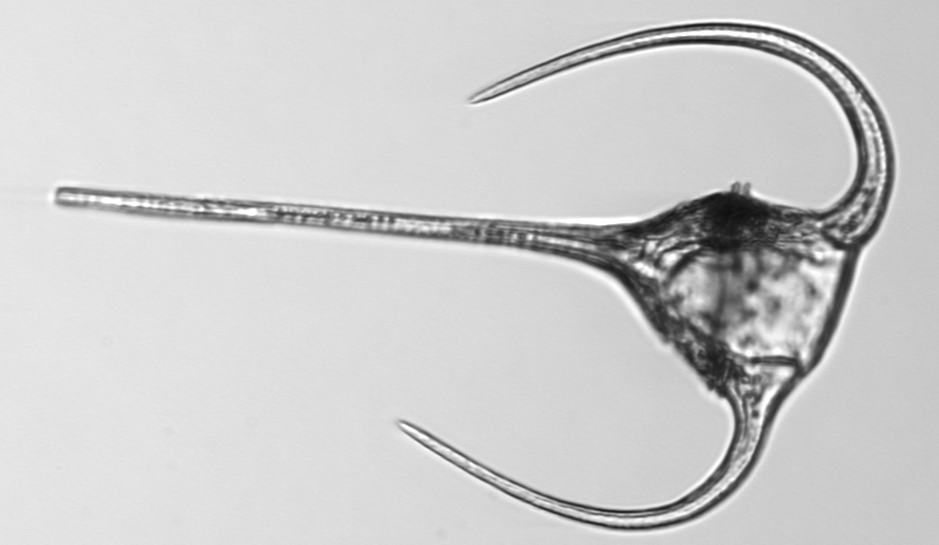
Label: Tripos